Interaction volume radius: 5 \u00c5
Interaction volume height: 15 \u00c5
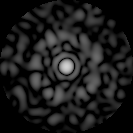
Disorder parameter: 0.8574